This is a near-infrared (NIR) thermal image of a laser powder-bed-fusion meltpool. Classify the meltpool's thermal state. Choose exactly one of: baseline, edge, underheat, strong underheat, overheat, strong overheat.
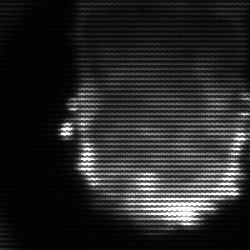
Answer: baseline